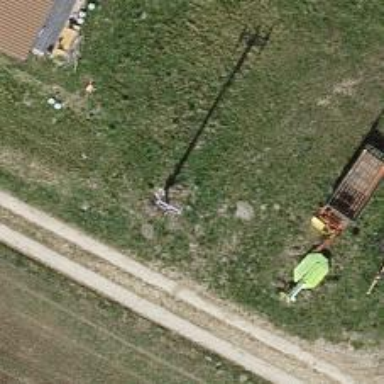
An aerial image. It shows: Power pole.